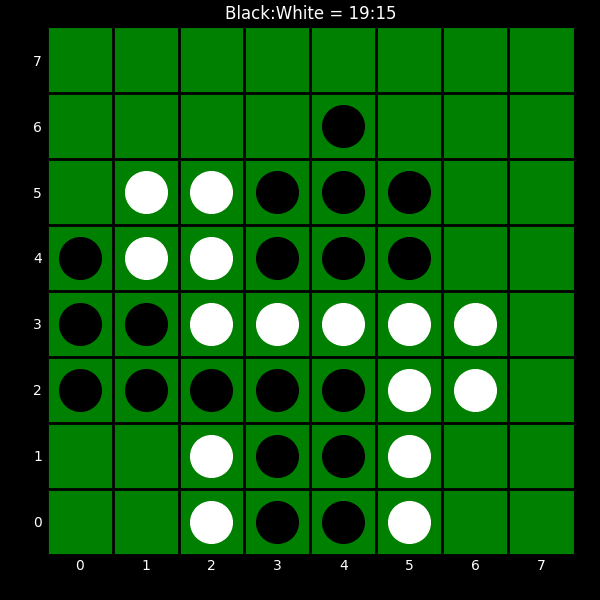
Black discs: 19
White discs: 15